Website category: university
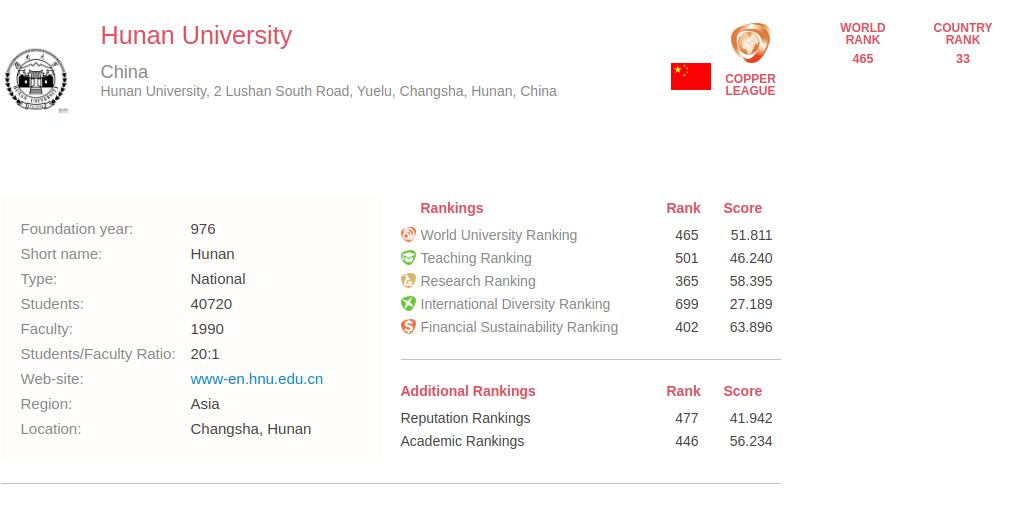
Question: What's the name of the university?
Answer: Hunan University

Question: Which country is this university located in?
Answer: China

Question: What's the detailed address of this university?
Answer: Hunan University, 2 Lushan South Road, Yuelu, Changsha, Hunan, China

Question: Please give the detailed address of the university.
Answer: Hunan University, 2 Lushan South Road, Yuelu, Changsha, Hunan, China

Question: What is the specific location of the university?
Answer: Hunan University, 2 Lushan South Road, Yuelu, Changsha, Hunan, China

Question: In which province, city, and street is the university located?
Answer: Hunan University, 2 Lushan South Road, Yuelu, Changsha, Hunan, China

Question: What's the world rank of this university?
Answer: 465

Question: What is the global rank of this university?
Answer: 465

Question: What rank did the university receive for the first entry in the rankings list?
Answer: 465

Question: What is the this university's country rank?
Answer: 33

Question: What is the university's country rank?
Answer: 33

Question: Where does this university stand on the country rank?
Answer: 33

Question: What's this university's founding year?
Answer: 976

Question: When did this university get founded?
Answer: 976

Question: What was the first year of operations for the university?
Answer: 976

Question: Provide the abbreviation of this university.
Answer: Hunan

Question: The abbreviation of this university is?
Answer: Hunan

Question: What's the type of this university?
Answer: National

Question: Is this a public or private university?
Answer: National

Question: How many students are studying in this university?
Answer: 40720

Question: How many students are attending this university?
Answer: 40720

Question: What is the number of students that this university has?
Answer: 40720

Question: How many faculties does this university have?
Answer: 1990

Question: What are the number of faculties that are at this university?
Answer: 1990

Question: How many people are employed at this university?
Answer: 1990

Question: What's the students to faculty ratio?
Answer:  20 : 1

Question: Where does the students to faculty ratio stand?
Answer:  20 : 1

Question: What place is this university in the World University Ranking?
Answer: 465

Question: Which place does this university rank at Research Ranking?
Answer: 365

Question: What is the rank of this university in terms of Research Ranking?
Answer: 365

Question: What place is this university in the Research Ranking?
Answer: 365

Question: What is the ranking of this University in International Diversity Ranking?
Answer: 699

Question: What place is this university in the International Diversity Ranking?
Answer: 699

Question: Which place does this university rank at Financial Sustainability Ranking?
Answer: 402

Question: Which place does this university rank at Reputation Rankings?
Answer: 477

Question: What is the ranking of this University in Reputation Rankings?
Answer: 477

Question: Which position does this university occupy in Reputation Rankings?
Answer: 477

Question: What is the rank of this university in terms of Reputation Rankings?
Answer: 477

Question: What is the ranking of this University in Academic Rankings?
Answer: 446

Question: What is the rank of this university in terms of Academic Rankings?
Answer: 446

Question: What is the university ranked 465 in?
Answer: World University Ranking

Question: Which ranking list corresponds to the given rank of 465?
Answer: World University Ranking

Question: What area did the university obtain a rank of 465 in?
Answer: World University Ranking

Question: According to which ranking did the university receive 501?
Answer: Teaching Ranking

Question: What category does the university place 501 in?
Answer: Teaching Ranking

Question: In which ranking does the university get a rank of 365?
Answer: Research Ranking

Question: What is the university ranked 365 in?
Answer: Research Ranking

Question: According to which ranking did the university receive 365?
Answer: Research Ranking

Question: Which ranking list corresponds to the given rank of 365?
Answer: Research Ranking

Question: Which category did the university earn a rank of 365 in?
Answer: Research Ranking

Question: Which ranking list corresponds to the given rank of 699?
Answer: International Diversity Ranking

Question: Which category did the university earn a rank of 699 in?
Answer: International Diversity Ranking

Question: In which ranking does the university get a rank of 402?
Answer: Financial Sustainability Ranking

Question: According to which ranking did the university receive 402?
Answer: Financial Sustainability Ranking

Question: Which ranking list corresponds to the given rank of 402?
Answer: Financial Sustainability Ranking

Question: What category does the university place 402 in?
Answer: Financial Sustainability Ranking

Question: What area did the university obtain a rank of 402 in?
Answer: Financial Sustainability Ranking

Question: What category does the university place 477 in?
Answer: Reputation Rankings

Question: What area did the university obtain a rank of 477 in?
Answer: Reputation Rankings

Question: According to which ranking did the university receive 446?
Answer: Academic Rankings

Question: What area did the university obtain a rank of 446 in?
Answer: Academic Rankings

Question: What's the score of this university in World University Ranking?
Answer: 51.811

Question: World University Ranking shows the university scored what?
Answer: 51.811

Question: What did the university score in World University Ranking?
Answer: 51.811